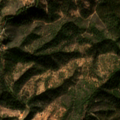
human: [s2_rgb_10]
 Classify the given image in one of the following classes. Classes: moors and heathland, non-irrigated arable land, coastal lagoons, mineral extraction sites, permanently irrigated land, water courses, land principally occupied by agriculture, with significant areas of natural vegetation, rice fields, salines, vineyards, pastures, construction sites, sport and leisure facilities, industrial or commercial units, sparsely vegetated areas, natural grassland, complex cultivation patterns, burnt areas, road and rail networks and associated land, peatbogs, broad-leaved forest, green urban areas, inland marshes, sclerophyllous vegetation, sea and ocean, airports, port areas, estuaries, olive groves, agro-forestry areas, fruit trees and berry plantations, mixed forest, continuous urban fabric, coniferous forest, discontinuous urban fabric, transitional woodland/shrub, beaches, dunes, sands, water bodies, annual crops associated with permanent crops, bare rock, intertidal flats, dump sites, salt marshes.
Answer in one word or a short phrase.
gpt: land principally occupied by agriculture, with significant areas of natural vegetation, broad-leaved forest, transitional woodland/shrub